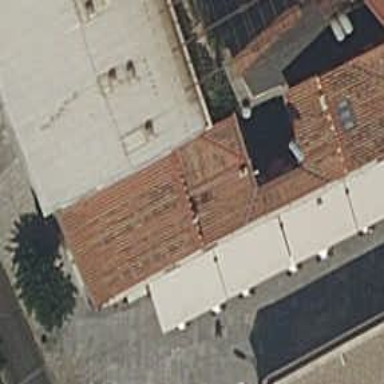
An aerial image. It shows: Cafe.